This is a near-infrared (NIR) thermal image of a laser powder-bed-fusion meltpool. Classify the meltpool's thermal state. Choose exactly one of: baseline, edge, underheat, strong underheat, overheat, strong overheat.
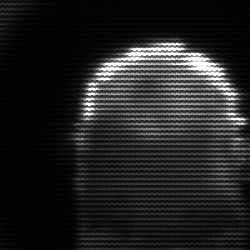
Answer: baseline